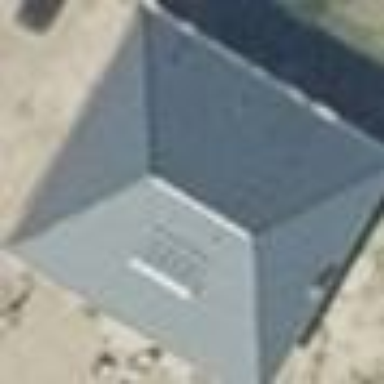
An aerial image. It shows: Building with hipped roof shape.